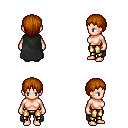
a pixel art fantasy rpg character, female body template, human, light skin, black cape, gold greaves, brunette plain hairstyle, four views (front, back, left, right), 2x2 character sprite sheet, small pixel art, hard edges, no anti-aliasing